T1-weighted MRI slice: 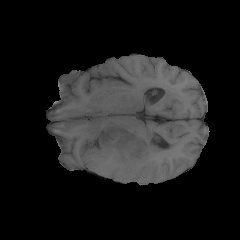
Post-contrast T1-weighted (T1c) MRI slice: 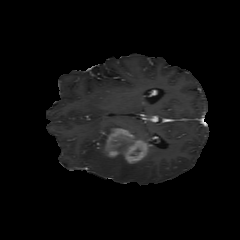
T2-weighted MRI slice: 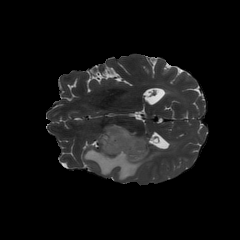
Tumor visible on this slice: yes